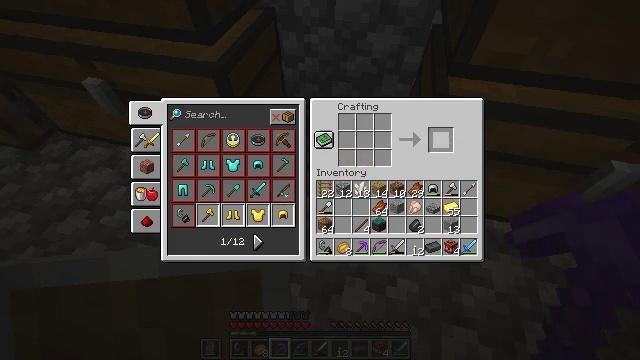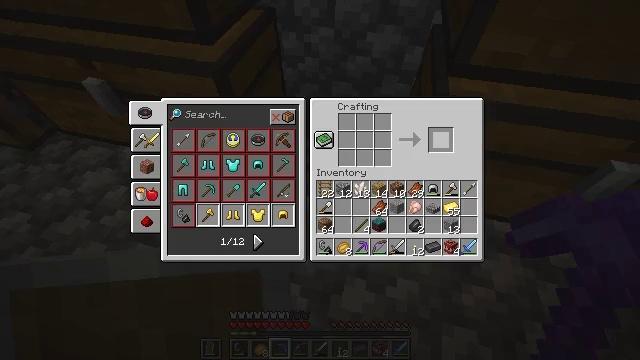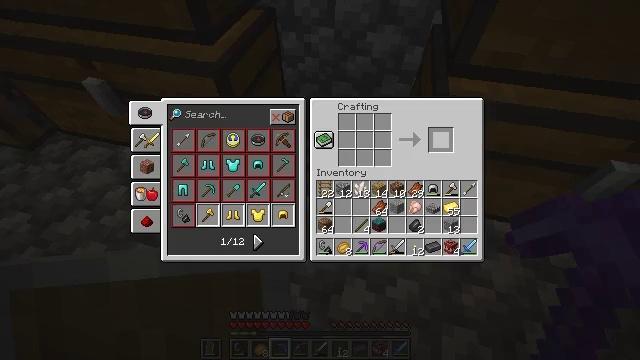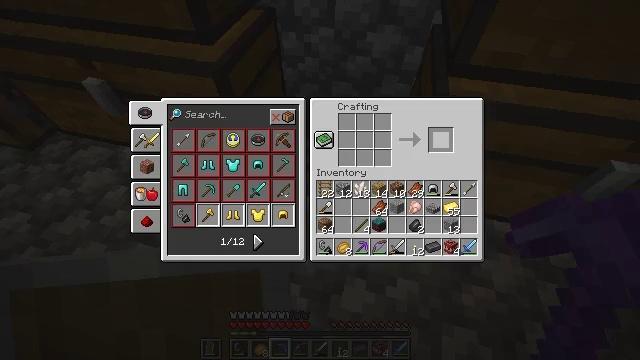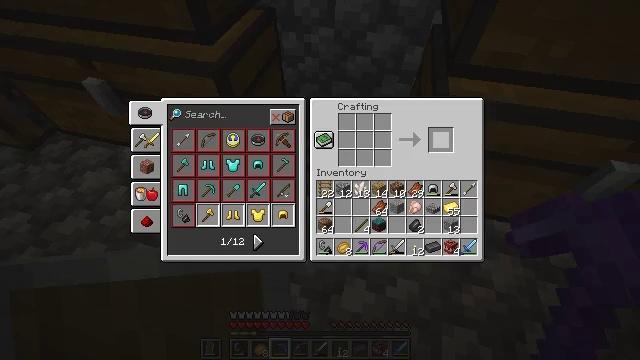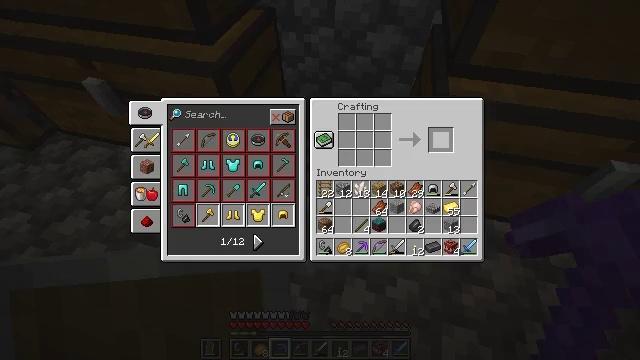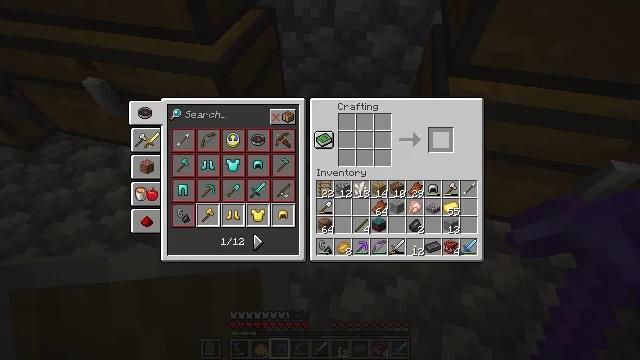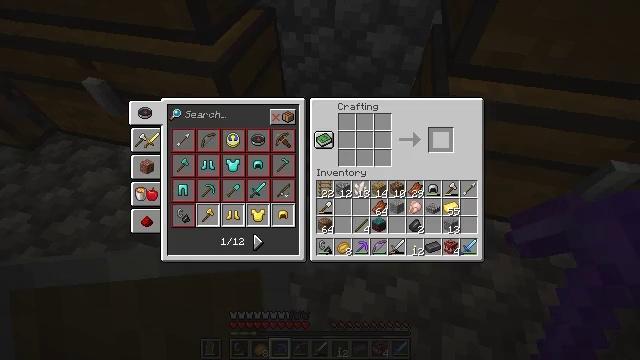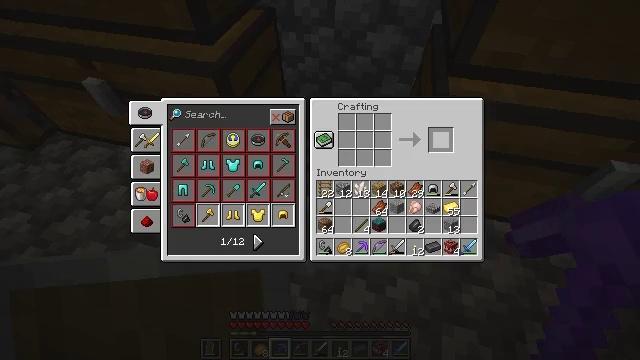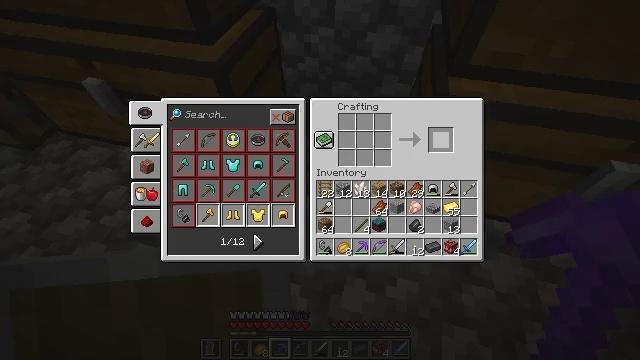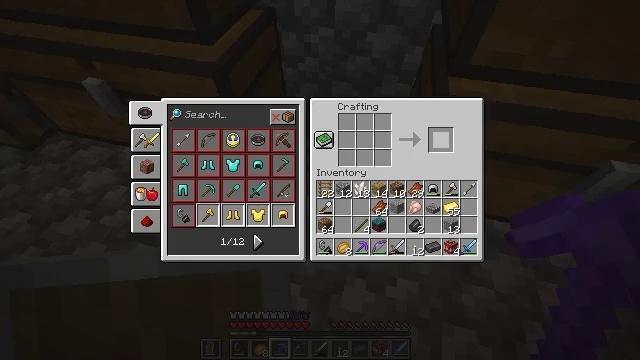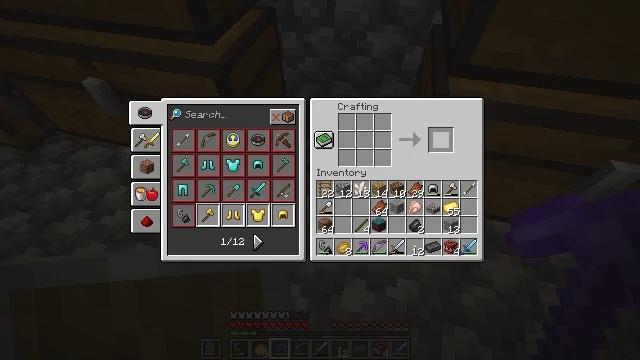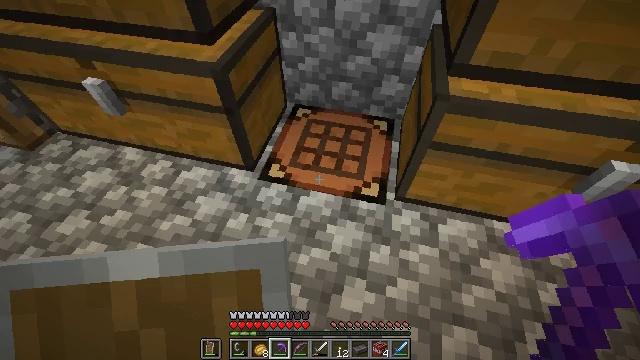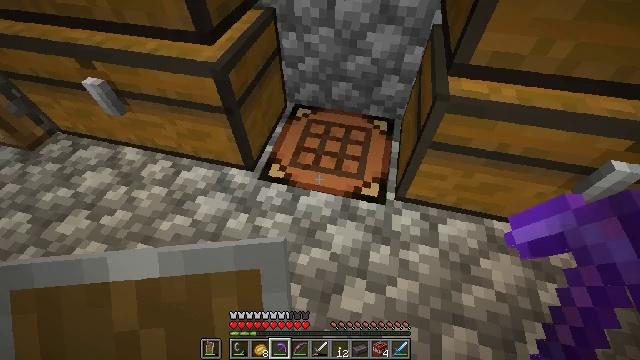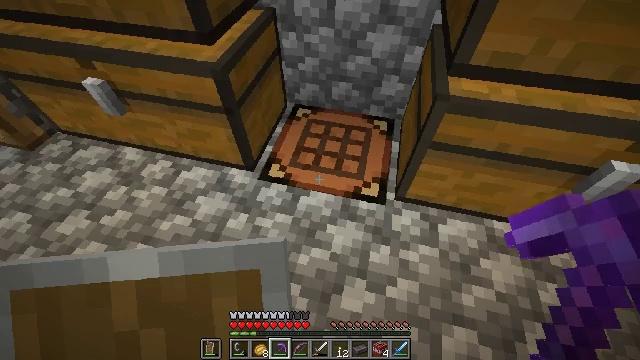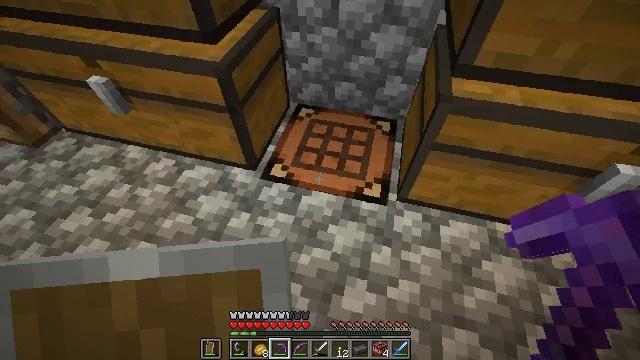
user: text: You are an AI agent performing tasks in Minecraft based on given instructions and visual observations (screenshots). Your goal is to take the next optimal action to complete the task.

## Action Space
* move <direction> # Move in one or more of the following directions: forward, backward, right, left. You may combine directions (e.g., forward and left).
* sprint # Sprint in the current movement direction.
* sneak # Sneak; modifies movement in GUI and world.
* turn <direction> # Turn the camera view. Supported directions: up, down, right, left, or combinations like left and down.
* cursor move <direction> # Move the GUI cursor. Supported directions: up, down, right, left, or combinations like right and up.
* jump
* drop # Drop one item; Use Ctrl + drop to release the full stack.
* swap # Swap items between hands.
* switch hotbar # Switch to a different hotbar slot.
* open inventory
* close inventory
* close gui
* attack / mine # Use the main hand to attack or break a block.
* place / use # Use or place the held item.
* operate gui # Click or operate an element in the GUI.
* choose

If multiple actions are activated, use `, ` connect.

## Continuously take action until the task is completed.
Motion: motion action
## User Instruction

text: Upgrade a diamond sword to a netherite sword.
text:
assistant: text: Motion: sneak
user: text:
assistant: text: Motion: sneak
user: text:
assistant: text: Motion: sneak
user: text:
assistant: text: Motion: sneak
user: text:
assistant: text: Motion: sneak
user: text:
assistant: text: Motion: sneak
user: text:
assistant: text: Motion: no_op
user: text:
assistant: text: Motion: no_op
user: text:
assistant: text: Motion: no_op
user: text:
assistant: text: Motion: no_op
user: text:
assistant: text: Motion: no_op
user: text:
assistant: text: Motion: open inventory
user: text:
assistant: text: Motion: open inventory
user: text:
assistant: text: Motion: open inventory
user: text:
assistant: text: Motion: open inventory
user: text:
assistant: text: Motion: turn left
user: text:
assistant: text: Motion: turn left
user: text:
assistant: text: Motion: turn left and up
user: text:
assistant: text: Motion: turn left
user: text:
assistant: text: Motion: turn left
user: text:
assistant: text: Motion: move back and move right, turn left
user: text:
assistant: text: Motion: move back and move right, turn left and up
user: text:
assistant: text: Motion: move back and move right, turn left and up
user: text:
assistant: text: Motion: move right, turn left and up
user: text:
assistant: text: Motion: turn left and up
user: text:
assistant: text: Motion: turn left
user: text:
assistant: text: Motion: turn left
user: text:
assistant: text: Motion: no_op
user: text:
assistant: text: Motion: turn up
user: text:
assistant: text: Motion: turn up